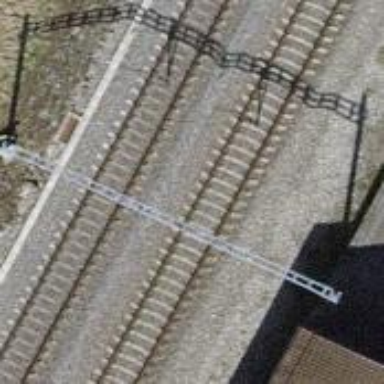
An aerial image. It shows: Railway with electrified contact lines.